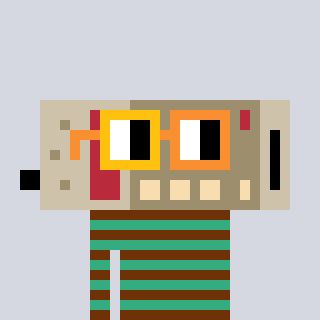
a pixel art character with square yellow and orange glasses, a cordless phone-shaped head and a teal-colored body on a cool background